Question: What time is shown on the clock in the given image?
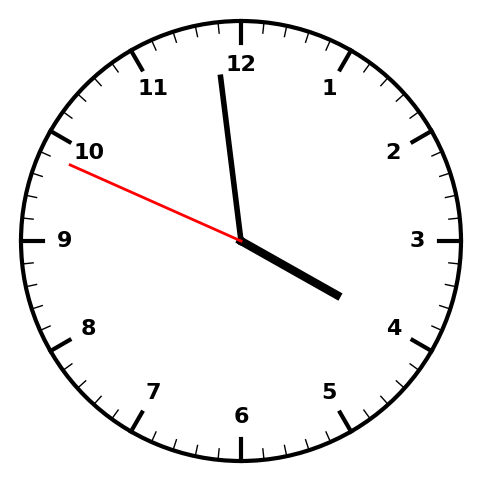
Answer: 03:58:49